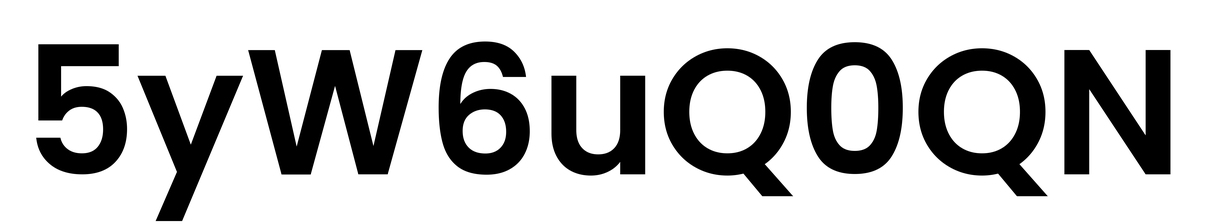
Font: Poppins-SemiBold